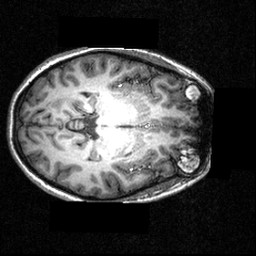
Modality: T1w
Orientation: axial
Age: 24
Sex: female
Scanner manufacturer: siemens
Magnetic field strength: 3.951 T
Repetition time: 1.5 s
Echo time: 0.00335 s